Field crop: tomato
Growth stage: 2
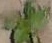
Species: solanum